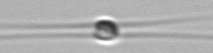
Label: Chaetoceros_similis